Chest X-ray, PA view. Patient: 11 years old, sex M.
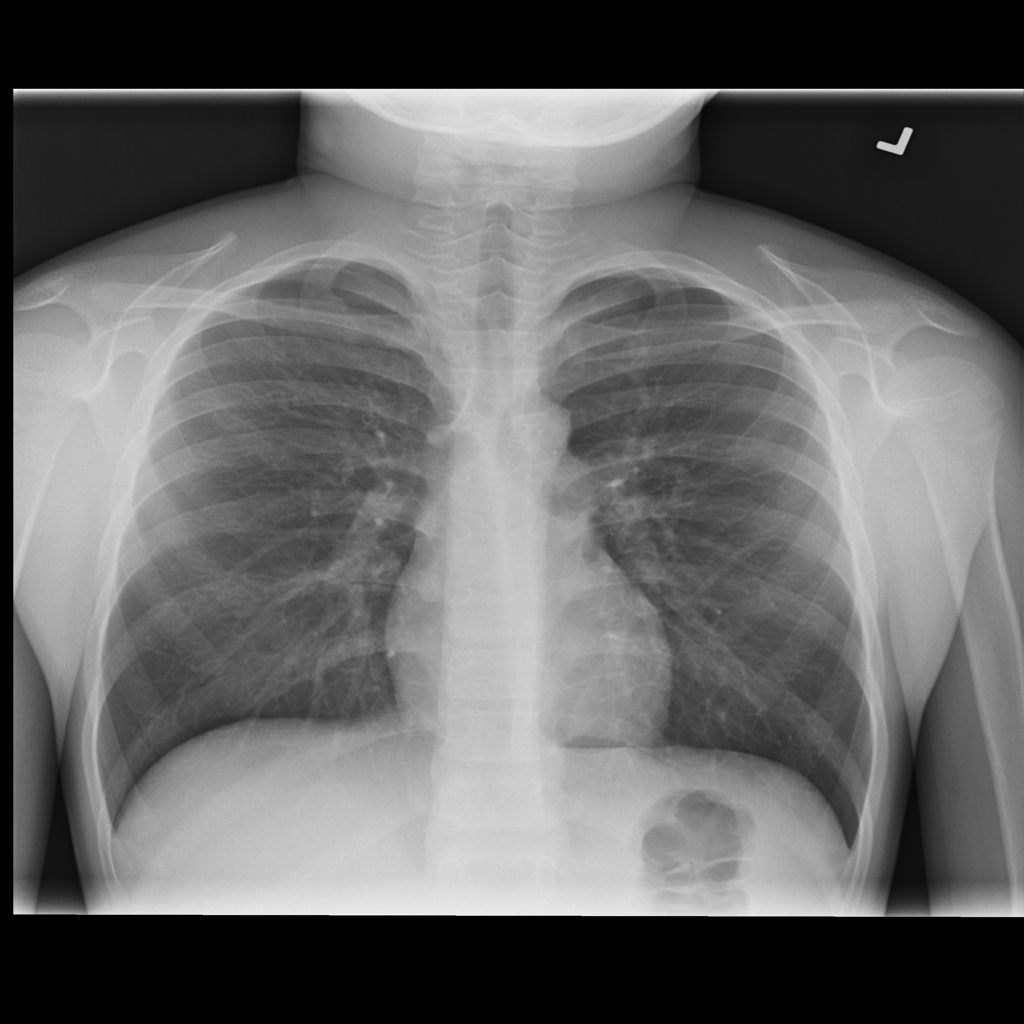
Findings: No Finding